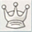
Piece: wQ